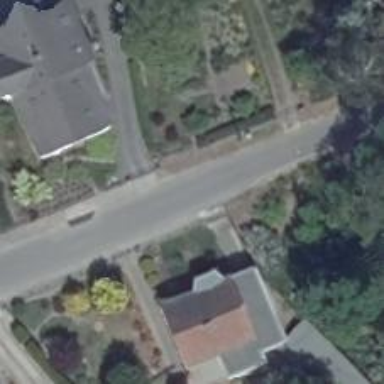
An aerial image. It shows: Asphalt road in residential area.